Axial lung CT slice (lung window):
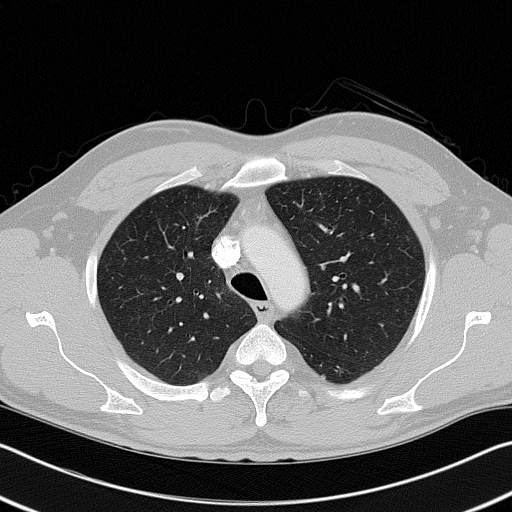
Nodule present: no